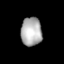
Tissue: lung
Cell type: Epithelial cells
Senescence score: 0.2038
Nuclear area (px): 590
Mean DAPI intensity: 174.858